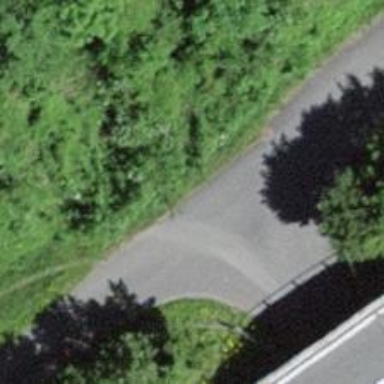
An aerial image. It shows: Paved track passing through tunnel with grade 1 surface.